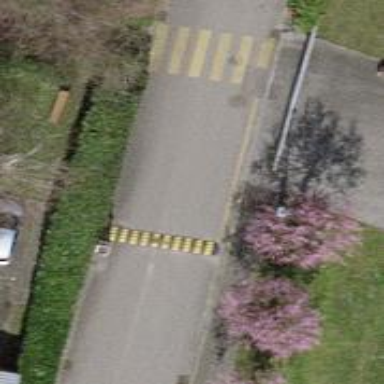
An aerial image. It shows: Bump for traffic calming.